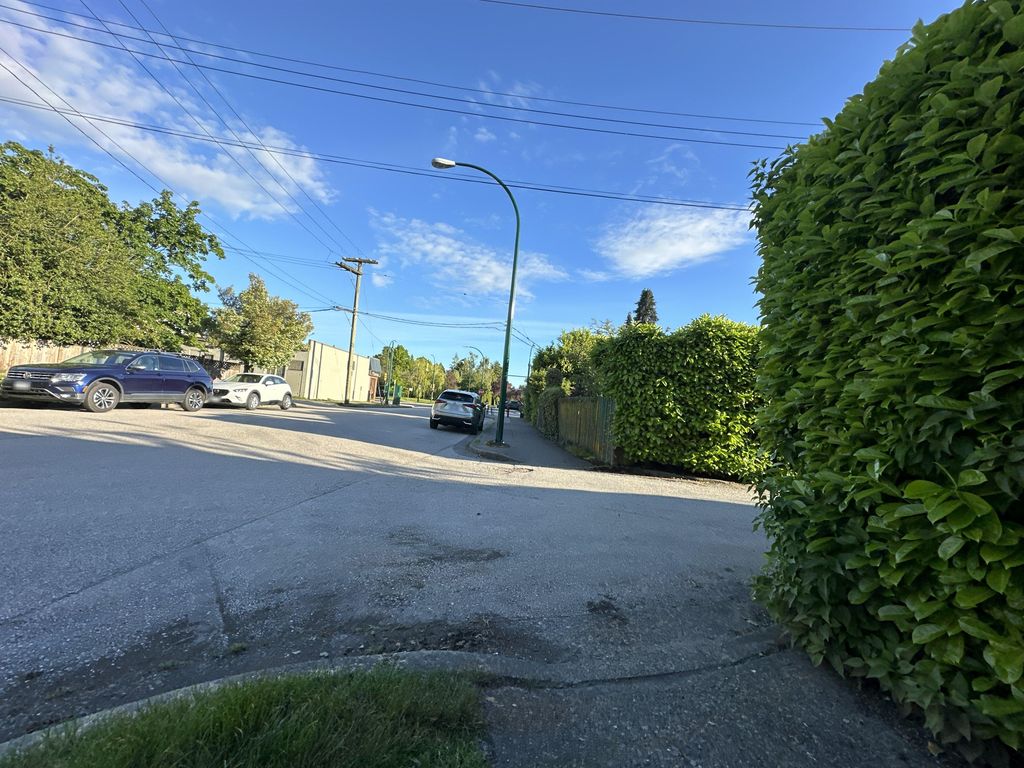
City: vancouver